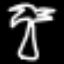
Label: palm tree